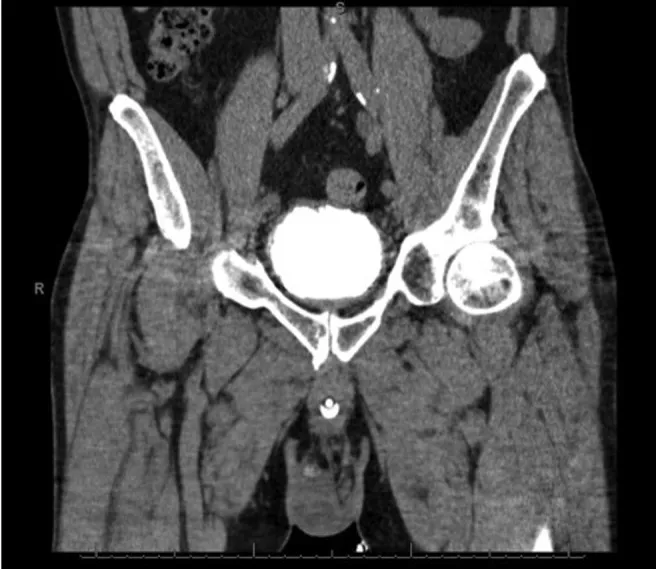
CT cystogram reveals no evidence of leak. Previous perivesicular fluid has resolved.
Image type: radiology (ct)